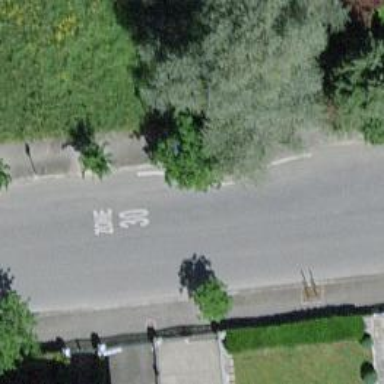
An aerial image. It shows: Broadleaved tree typically found along the streets.